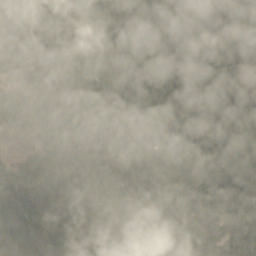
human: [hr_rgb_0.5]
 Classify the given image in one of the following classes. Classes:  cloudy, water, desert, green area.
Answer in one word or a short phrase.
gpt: cloudy